Question: A little about the application;
The application allows the user to draw and save polygons onto bing maps WPF api.
The piece of code we are interested in is finding weather a point is whithin the polygon or not. The following function simply loops through the 'LocationCollection' of the polygon on the bing map, and creates a 'SqlGeography object (OpenGisGeographyType.Polygon)' which is an instance of a polygon.
We then convert the mouse click into 'SqlGeography object (OpenGisGeographyType.Point)' by latitude and longitude and use the SqlGeography.STIntersection to find if our point lies within the polygon.
As seen in the picture, even when the point is outside the polygon, SqlGeography.STIntersection still returns a point of intersection. (You can tell this in the picture as I set a label to "Within Delivery Area" or "Customer our of Area" depending on what polygonSearch() function returned.
The right example in the picture has the expected results when a location is tested within the polygon.
The left example in the picture contains the unexpected results - Which indicates that a point is within a polygon , when it clearly is not!

NOTES:
- - -
Below I give the peice of code which creates the polygon in memory, as well as converts the mouse click event to lat, longitude. ( I have included the polygon verticies in comments so that this can be looked at without the need of the bing api, just replace the for loop with the comments above it ) Although, you will need to reference 'Microsoft.SqlServer.Types.dl'l to create the SqlGeography objects. Its free with SQL Express 2008 , and can be found in 'C:\Program Files (x86)\Microsoft SQL Server@\SDK\Assemblies'
'''
public bool polygonSearch2(LocationCollection points, double lat, double lon)
{
SqlGeography myShape = new SqlGeography();
SqlGeographyBuilder shapeBuilder = new SqlGeographyBuilder();
// here are the verticies for the location collection if you want to hard code and try
//shapeBuilder.BeginFigure(47.4275329011347, -86.8136038458706);
//shapeBuilder.AddLine(36.5102408627967, -86.9680936860962);
//shapeBuilder.AddLine(37.4928909385966, -80.2884061860962);
//shapeBuilder.AddLine(38.7375329179818, -75.7180936860962);
//shapeBuilder.AddLine(48.0932596736361, -83.7161405610962);
//shapeBuilder.AddLine(47.4275329011347, -86.8136038458706);
//shapeBuilder.EndFigure();
//shapeBuilder.EndGeography();
// Here I just loop through my points collection backwards to create the polygon in the SqlGeography object
for (int i = points.Count - 1; i >= 0; i--)
{
if (i == 0)
{
shapeBuilder.AddLine(points[i].Latitude, points[i].Longitude);
shapeBuilder.EndFigure();
shapeBuilder.EndGeography();
continue;
}
if (i == points.Count - 1)
{
shapeBuilder.SetSrid(4326);
shapeBuilder.BeginGeography(OpenGisGeographyType.Polygon);
shapeBuilder.BeginFigure(points[i].Latitude, points[i].Longitude);
continue;
}
else
{
shapeBuilder.AddLine(points[i].Latitude, points[i].Longitude);
}
}
myShape = shapeBuilder.ConstructedGeography;
// Here I am creating a SqlGeography object as a point (user mouse click)
SqlGeography myPoint = new SqlGeography();
SqlGeographyBuilder pointBuilder = new SqlGeographyBuilder();
pointBuilder.SetSrid(4326);
pointBuilder.BeginGeography(OpenGisGeographyType.Point);
// Should pass, which it does
// Lat: lat = 43.682110574649791 , Lon: -79.79005605528323
// Should fail, but it intersects??
// Lat: 43.682108149690094 , Lon: -79.790037277494889
pointBuilder.BeginFigure(lat, lon);
pointBuilder.EndFigure();
pointBuilder.EndGeography();
myPoint = pointBuilder.ConstructedGeography;
SqlGeography result = myShape.STIntersection(myPoint);
if (result.Lat.IsNull)
return false;
else
return true;
}
'''
Any help at all is much appreciated, I am starting to drive my boss nuts with this problem >.<
Could this have anything to do with the SRID?
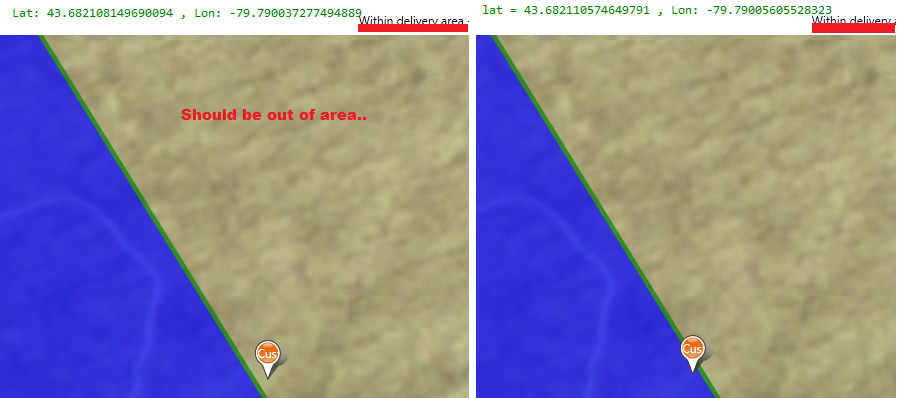
Answer: I fixed this by converting all my polygon lat / long to a 'Point' object on the screen using 'LocationToViewPortpoint' function, as well as the point I'm testing for intersection, and use the X and Y values instead of lat / long in my 'STIntersects'.